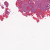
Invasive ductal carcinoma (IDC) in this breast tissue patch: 0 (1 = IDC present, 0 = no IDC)